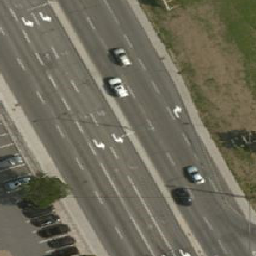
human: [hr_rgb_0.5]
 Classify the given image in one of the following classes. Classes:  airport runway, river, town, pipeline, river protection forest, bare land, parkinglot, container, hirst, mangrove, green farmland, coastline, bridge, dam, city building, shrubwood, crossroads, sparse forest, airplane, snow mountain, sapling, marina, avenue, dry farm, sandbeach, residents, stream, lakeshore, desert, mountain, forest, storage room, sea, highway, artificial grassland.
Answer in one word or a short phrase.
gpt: highway